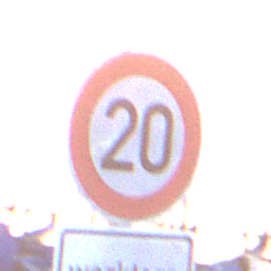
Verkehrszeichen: Geschwindigkeit20
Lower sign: ZeitangabenMitBeschraenkungAufWochentage1
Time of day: SunriseSunset
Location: Outdoor (Urban)
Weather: Clear
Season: NotSpecified
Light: Natural